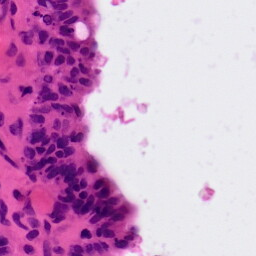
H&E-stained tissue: Colon